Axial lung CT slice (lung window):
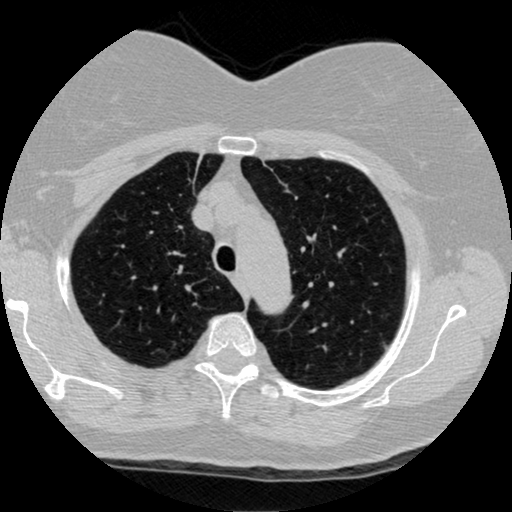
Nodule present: no